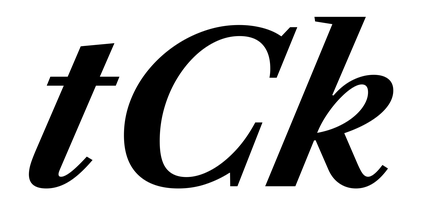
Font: LibreCaslonText-Italic_Bold_Italic